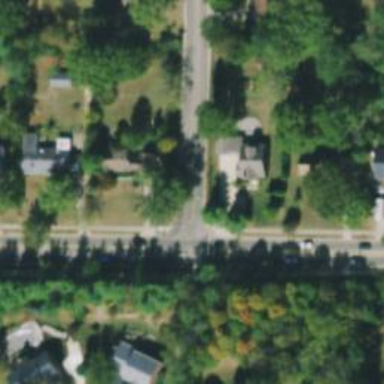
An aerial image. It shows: Footway with crossing lines.